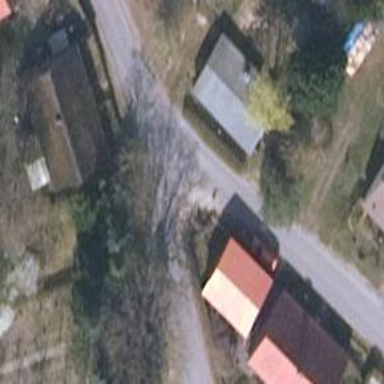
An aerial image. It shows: Smooth asphalt road in residential area.